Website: slack
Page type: payment
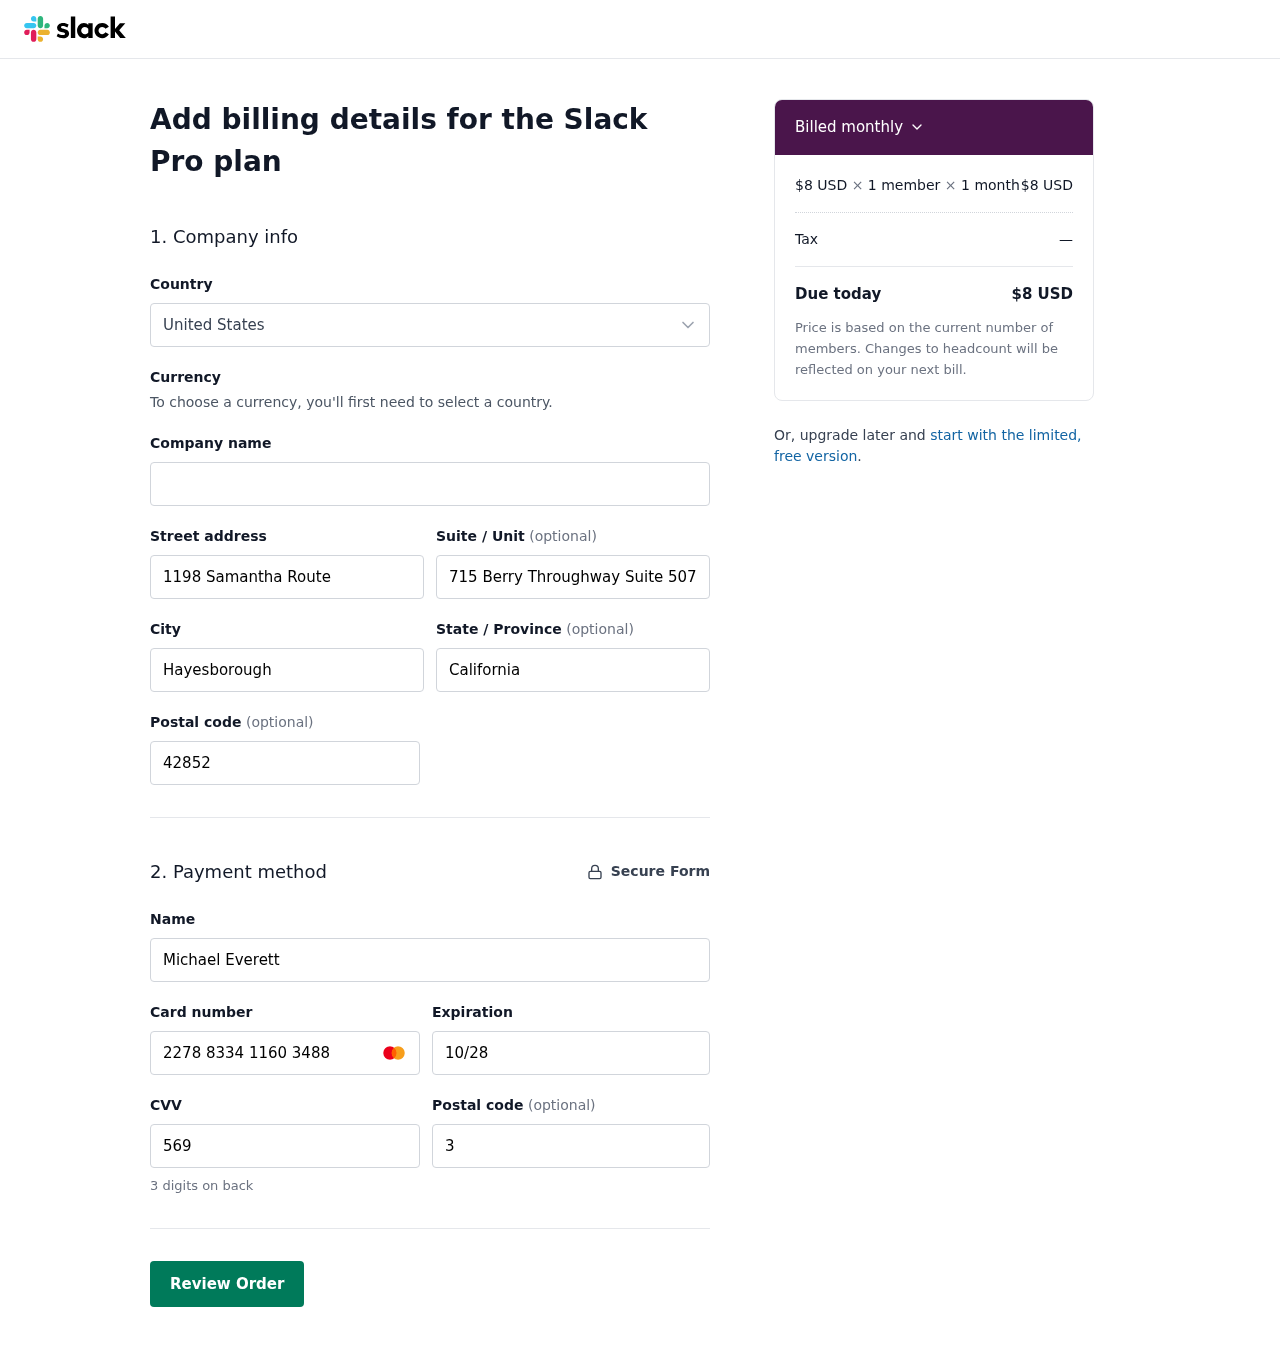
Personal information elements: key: PII_COUNTRY
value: United States
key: PII_STREET
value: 1198 Samantha Route
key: PII_STREET2
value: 715 Berry Throughway Suite 507
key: PII_CITY
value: Hayesborough
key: PII_STATE
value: California
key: PII_POSTCODE
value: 42852
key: PII_FULLNAME
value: Michael Everett
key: PII_CARD_NUMBER
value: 2278 8334 1160 3488
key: PII_CARD_EXPIRY
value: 10/28
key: PII_CARD_CVV
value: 569
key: PII_POSTCODE2
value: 30512
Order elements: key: ORDER_PRICE_PER_MEMBER
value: $8 USD
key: ORDER_NUM_MEMBERS
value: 1 member
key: ORDER_NUM_MONTHS
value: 1 month
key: ORDER_SUBTOTAL
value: $8 USD
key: ORDER_TAX
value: —
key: ORDER_TOTAL
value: $8 USD